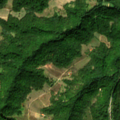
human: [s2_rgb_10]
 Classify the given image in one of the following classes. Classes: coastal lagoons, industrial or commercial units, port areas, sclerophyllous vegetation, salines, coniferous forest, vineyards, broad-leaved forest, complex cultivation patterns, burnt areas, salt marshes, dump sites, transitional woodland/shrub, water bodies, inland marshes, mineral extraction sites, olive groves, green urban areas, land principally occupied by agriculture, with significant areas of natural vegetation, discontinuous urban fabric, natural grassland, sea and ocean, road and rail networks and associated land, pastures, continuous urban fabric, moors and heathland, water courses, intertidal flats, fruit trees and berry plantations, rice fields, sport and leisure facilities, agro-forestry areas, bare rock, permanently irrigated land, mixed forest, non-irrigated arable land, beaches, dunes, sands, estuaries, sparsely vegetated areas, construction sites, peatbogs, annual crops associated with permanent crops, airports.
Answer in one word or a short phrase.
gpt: complex cultivation patterns, land principally occupied by agriculture, with significant areas of natural vegetation, broad-leaved forest